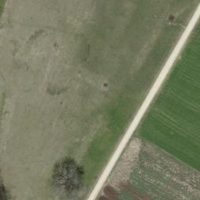
EUNIS habitat code: 52
Species observed at this site:
Tettigonia viridissima
Phaneroptera falcata
Aglais io
Primula veris
Chorthippus biguttulus